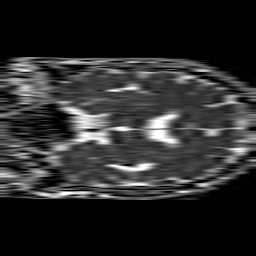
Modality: ADC
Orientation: coronal
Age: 61
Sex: male
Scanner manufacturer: philips
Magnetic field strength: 1.5 T
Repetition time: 4.6 s
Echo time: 0.08941 s